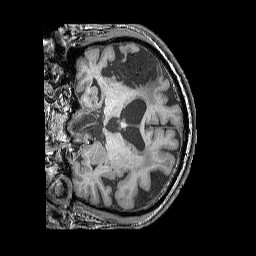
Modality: T1w
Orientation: coronal
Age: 69
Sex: male
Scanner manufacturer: siemens
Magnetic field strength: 3 T
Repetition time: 2.25 s
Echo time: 0.00411 s